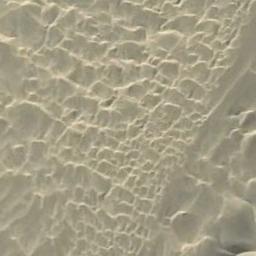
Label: desert